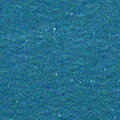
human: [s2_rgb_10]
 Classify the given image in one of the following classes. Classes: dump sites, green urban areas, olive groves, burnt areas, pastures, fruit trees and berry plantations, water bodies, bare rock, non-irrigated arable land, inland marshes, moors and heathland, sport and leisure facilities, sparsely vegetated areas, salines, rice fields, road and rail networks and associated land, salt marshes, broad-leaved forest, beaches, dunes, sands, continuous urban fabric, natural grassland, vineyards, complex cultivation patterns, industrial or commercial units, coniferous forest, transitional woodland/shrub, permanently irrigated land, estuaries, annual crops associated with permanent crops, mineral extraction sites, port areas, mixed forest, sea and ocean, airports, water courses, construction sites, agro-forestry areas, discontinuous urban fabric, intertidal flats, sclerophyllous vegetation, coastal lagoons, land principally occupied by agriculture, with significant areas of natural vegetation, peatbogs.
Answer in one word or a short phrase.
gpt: sea and ocean